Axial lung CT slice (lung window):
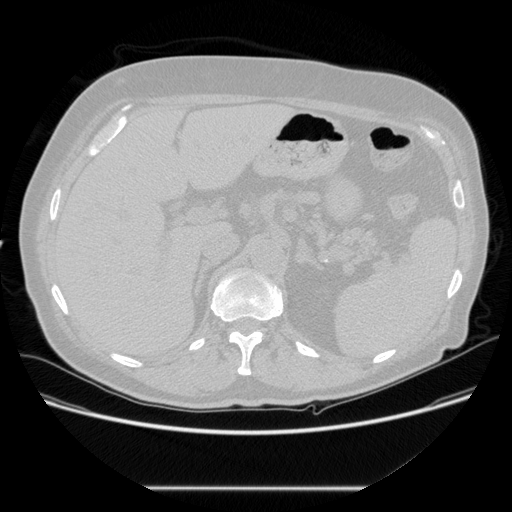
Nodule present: no